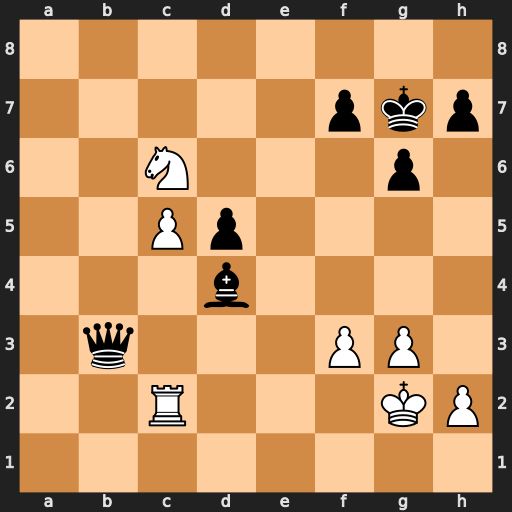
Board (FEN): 8/5pkp/2N3p1/2Pp4/3b4/1q3PP1/2R3KP/8
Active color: w
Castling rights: -
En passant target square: -
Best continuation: Nxd4 Qe3 c6 Qxd4 c7